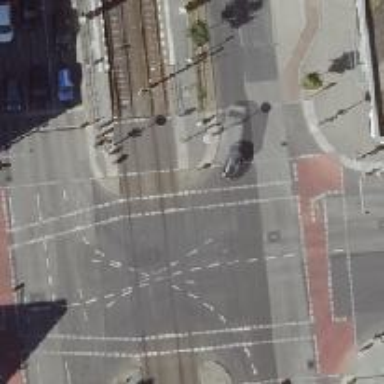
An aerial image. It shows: Tram crossing on the railway.